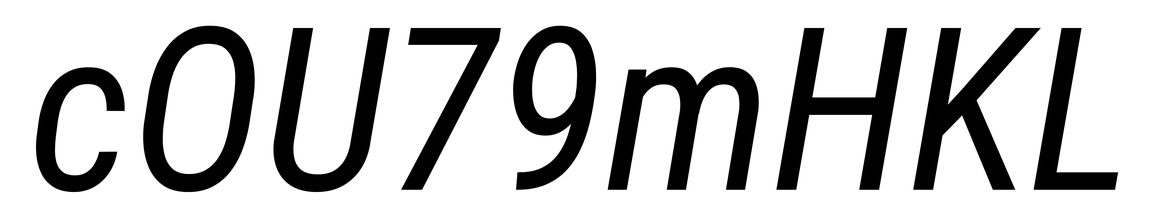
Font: Roboto-Italic_Condensed_Italic